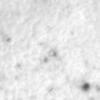
Label: no_change